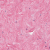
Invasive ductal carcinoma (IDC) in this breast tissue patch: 0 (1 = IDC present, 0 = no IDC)